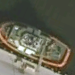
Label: Towing_vessel